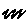
Label: zigzag